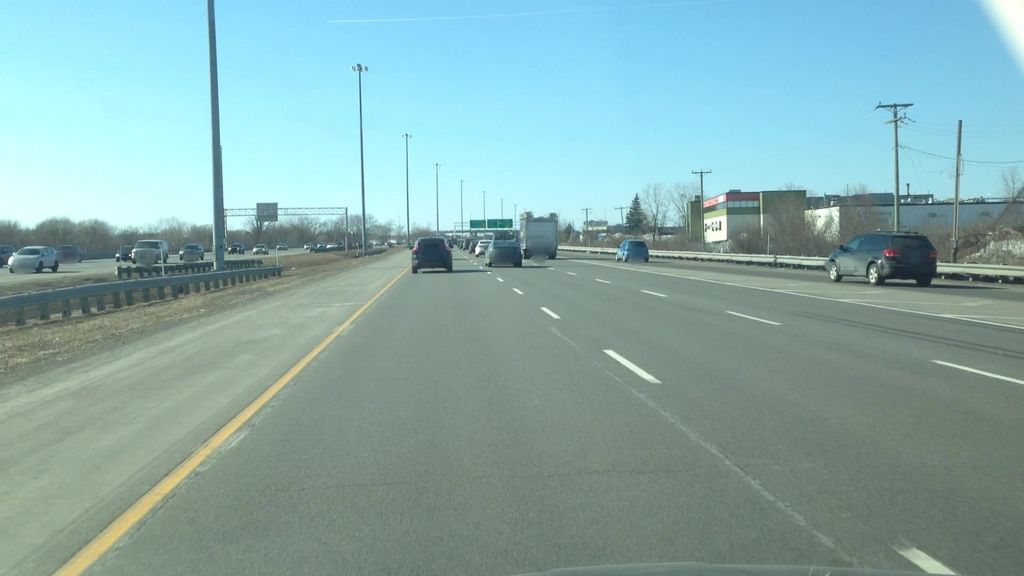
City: montreal